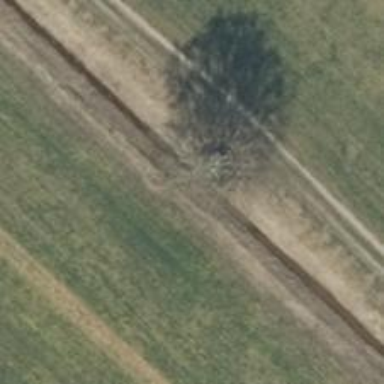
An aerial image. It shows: Deciduous broadleaved tree.